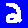
Digit: 2